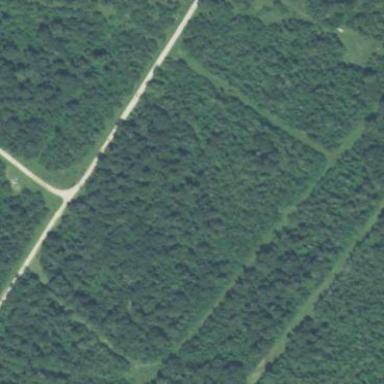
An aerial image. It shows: Beautiful woodland area.